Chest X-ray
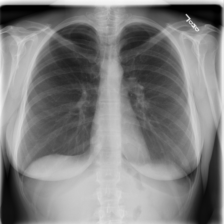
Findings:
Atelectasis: negative
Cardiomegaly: negative
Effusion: negative
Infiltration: negative
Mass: negative
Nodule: negative
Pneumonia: negative
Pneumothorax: negative
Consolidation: negative
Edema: negative
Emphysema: negative
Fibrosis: negative
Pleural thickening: negative
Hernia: negative